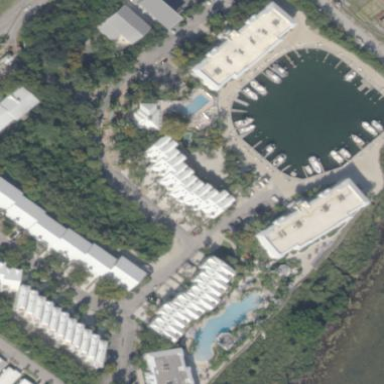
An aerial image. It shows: Marina area for leisure land.